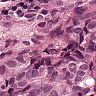
Metastatic tissue present: yes